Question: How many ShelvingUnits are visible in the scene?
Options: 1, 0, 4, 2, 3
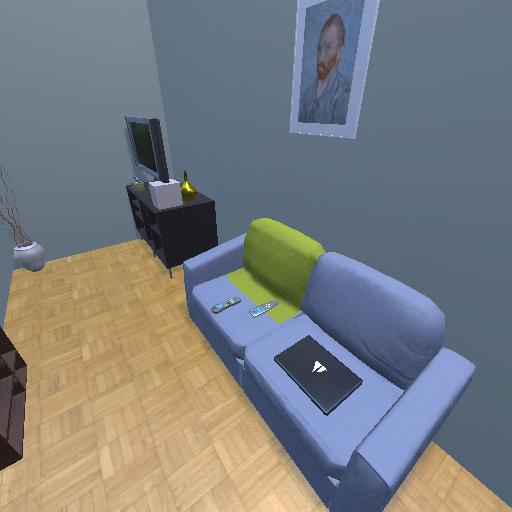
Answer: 1